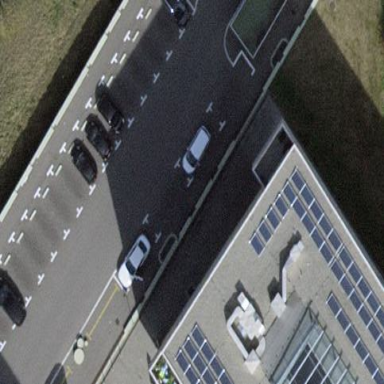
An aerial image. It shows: Street side parking spaces with parallel orientation.